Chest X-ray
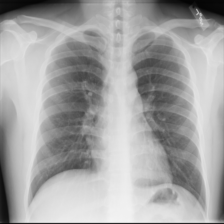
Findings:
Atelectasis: negative
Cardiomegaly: negative
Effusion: negative
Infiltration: negative
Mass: negative
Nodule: negative
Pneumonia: negative
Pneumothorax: negative
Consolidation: negative
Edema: negative
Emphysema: negative
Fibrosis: negative
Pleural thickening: negative
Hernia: negative